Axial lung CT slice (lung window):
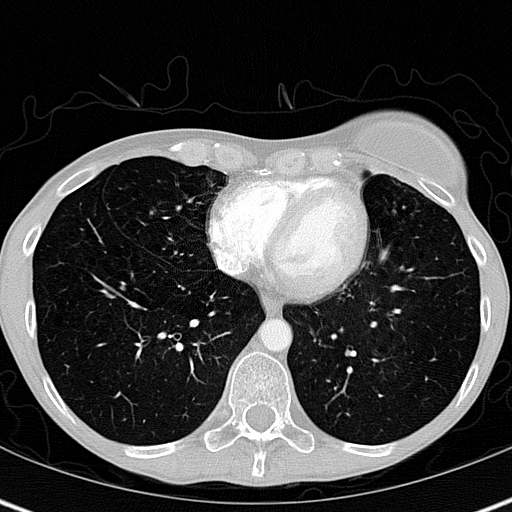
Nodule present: no